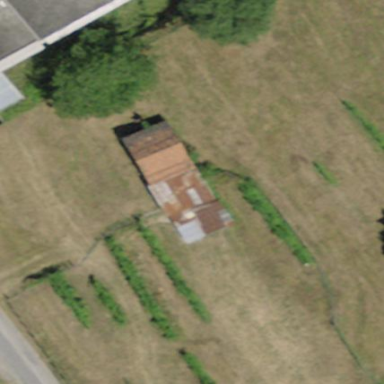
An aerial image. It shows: Farm auxiliary building.